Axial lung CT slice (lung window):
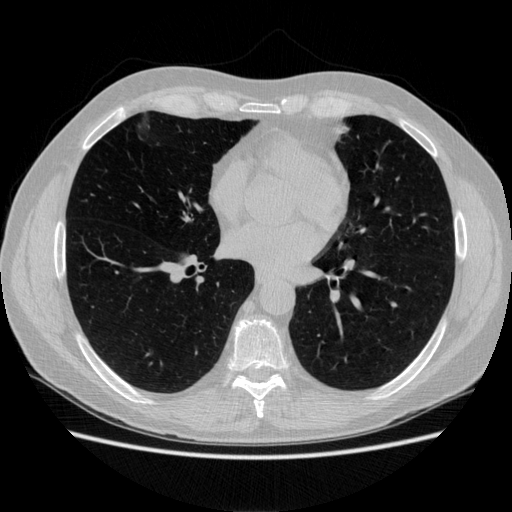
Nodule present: no